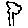
Label: tree